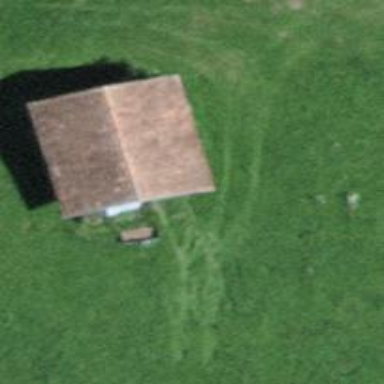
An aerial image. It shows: Rural barn.